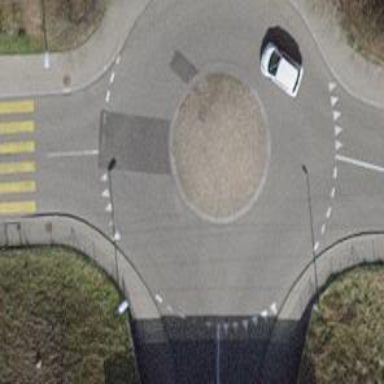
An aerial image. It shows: Mini roundabout on the road.